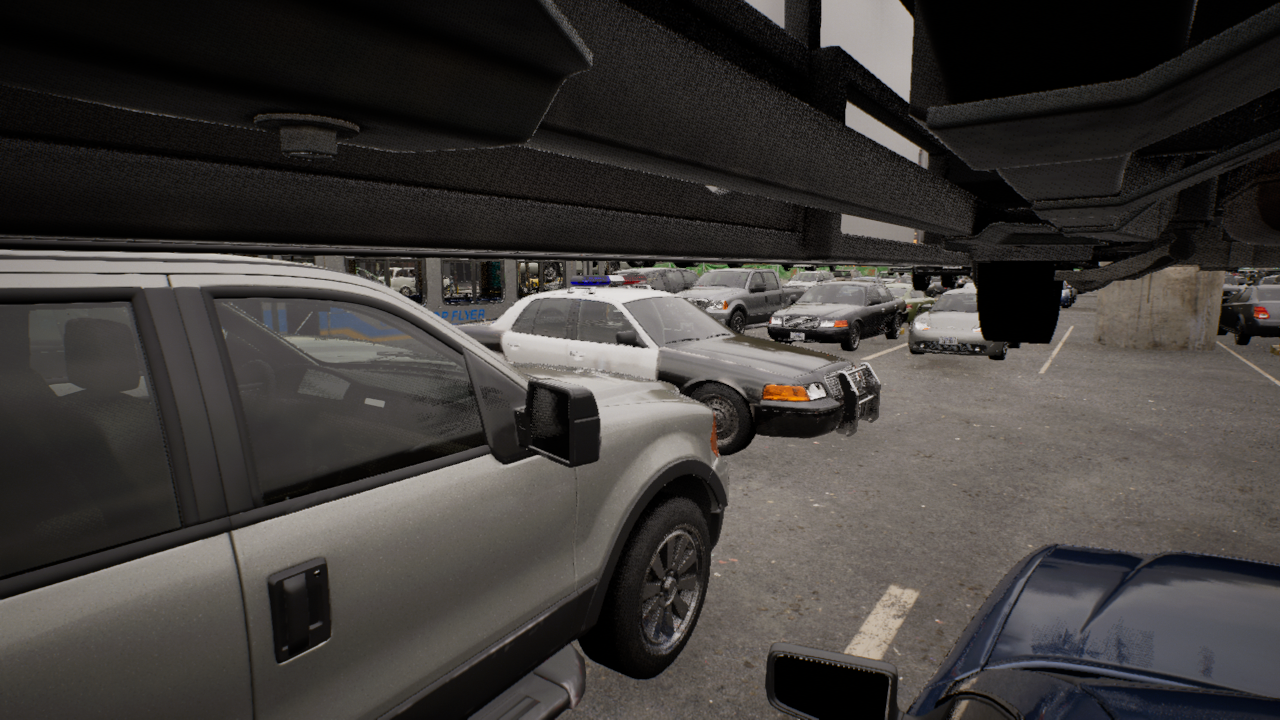
Venue: arterial
Lighting: golden hour
Vehicle rig: sedan